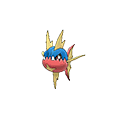
Pok\u00e9mon: carvanha